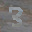
Label: 3